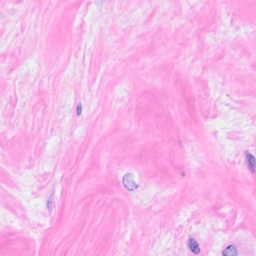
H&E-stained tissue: Breast